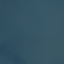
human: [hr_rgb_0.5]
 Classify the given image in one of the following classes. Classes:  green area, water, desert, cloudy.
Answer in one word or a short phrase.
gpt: water